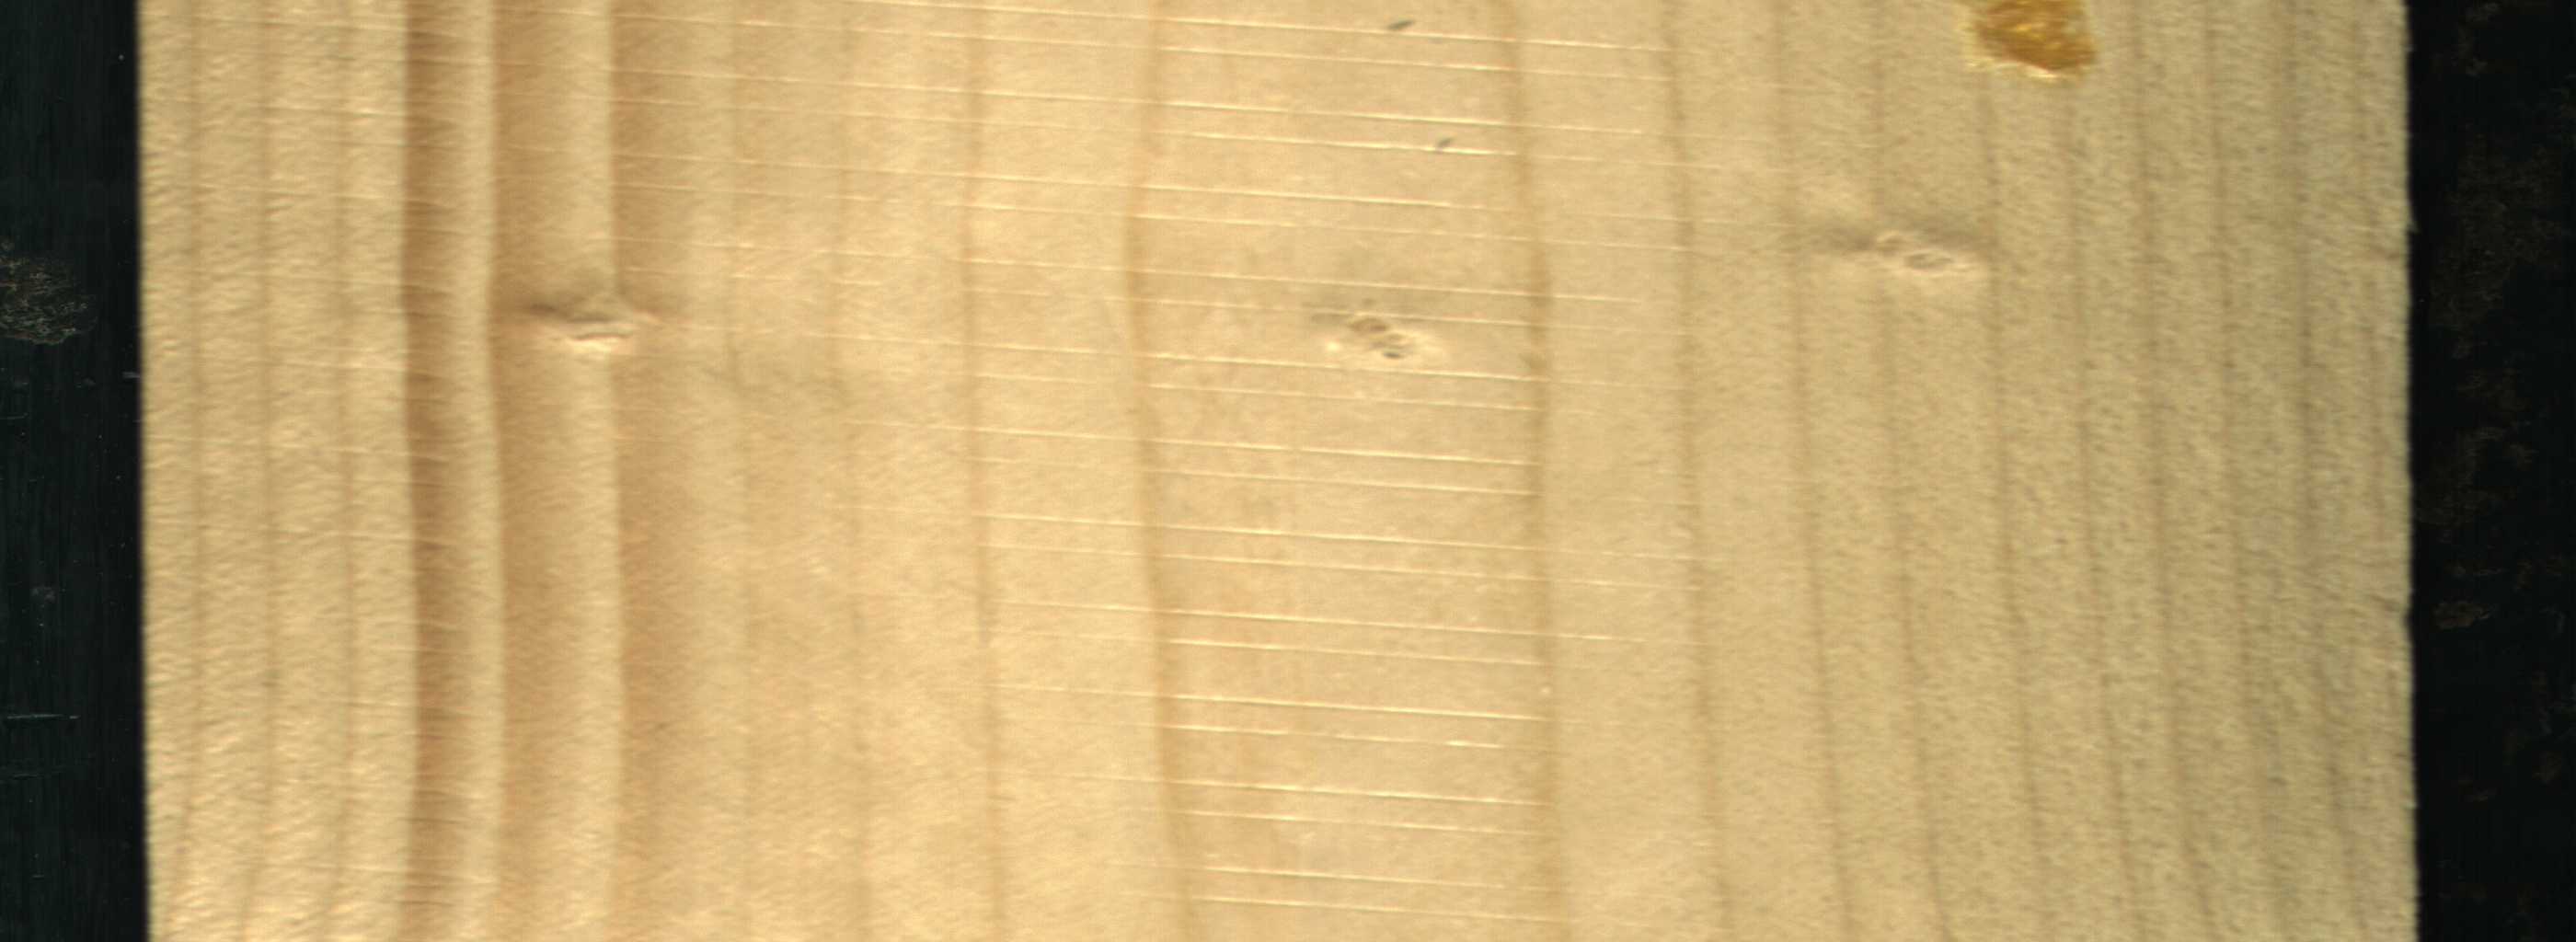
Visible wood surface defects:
resin